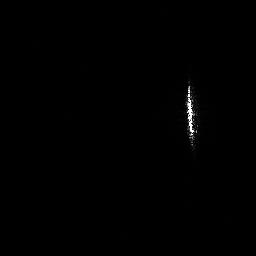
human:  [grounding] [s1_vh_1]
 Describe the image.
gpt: In the satellite image, there is  <ref>1 medium ship </ref> <box>[[71, 30, 77, 58, 0]]</box> located at right.